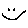
Label: smiley face